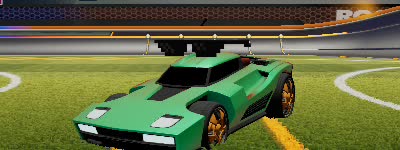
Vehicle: breakout